Interaction volume radius: 5 \u00c5
Interaction volume height: 35 \u00c5
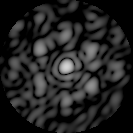
Disorder parameter: 0.6877